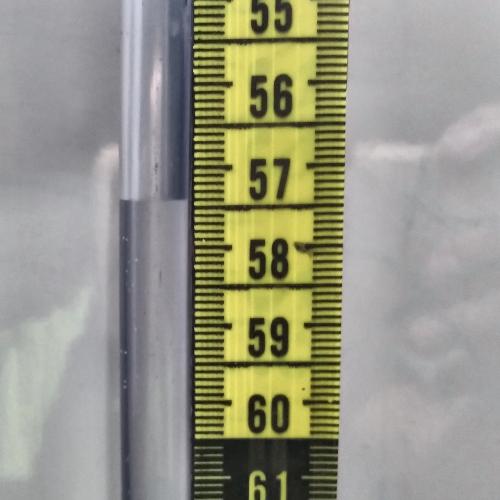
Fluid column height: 57.4 cm